Question: I created an edge collection using java, but when i try to create a document i get an error on method (insertEdge).
Does anyone know of another method for doing this, or what I might be doing wrong?
'''
BaseEdgeDocument myObject = new BaseEdgeDocument("TurmaA/asd","TurmaA/testepedro");
myObject.addAttribute(nome.getField(), nome.getValue());
collection.insertEdge(myObject, new EdgeCreateOptions());
'''
PS- the error given is a "cannot find symbol (method)"

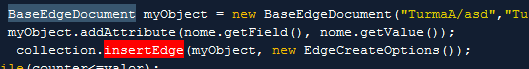
Answer: When reading about <URL> which you're trying to invoke the 'insertEdge' method on probably isn't of type 'edge collection' - hence it doesn't have 'insertEdge-method'.
The <URL>:
'''
private static EdgeEntity saveEdge(final CircleEdge edge) throws ArangoDBException {
return db.graph(GRAPH_NAME).edgeCollection(EDGE_COLLECTION_NAME).insertEdge(edge);
}
'''